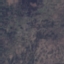
Land use / land cover: HerbaceousVegetation